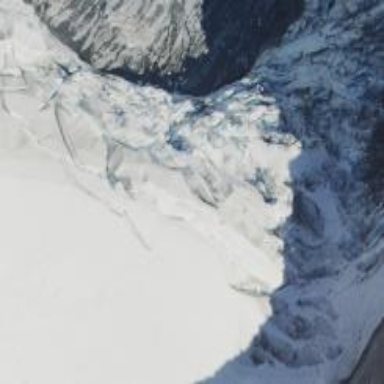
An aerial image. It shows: Crevasse in the natural environment.